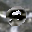
Label: 9